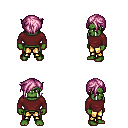
a pixel art fantasy rpg character, male body template, orc, green skin, maroon long-sleeve shirt, gold greaves, pink pixie cut hairstyle, four views (front, back, left, right), 2x2 character sprite sheet, small pixel art, hard edges, no anti-aliasing